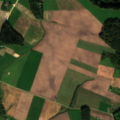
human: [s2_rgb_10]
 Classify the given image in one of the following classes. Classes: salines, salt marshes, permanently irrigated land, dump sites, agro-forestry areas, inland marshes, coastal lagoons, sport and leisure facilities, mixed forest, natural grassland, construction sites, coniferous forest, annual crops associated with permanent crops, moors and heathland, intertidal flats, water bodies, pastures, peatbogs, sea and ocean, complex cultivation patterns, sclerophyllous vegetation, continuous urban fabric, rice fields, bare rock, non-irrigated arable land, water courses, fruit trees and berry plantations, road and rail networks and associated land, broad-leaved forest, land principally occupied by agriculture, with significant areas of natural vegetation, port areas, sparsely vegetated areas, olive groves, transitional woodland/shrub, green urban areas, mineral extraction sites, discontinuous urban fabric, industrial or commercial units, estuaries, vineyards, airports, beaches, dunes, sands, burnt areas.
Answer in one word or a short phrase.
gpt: non-irrigated arable land, complex cultivation patterns, broad-leaved forest, mixed forest